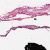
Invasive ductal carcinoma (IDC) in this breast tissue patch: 0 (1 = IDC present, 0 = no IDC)